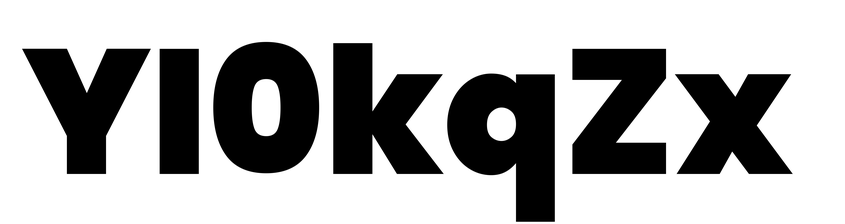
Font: Poppins-Black